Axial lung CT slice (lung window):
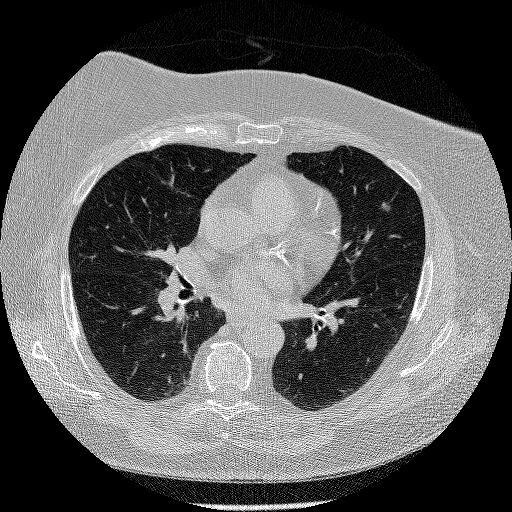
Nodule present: no